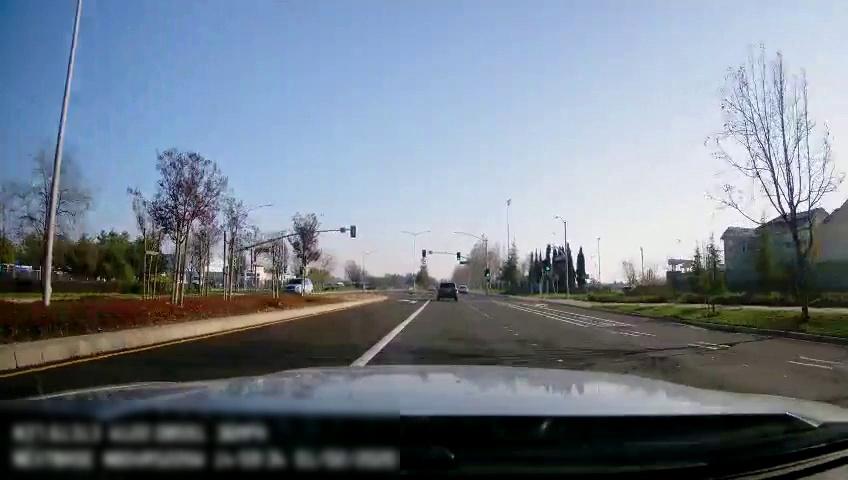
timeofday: Day
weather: Sunny
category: Drivable Space
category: Vehicles | SUV
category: Vehicles | SUV
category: Vehicles | Car
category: Lanes | Alternate Lane
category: Lanes | Alternate Lane
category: Lanes | Current Lane
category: Lanes | Current Lane
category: Lanes | Alternate Lane
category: Lanes | Alternate Lane
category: Traffic | Lights
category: Traffic | Lights
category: Traffic | Lights
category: Traffic | Lights
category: Traffic | Lights